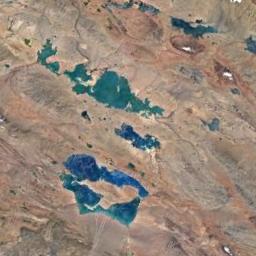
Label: lake